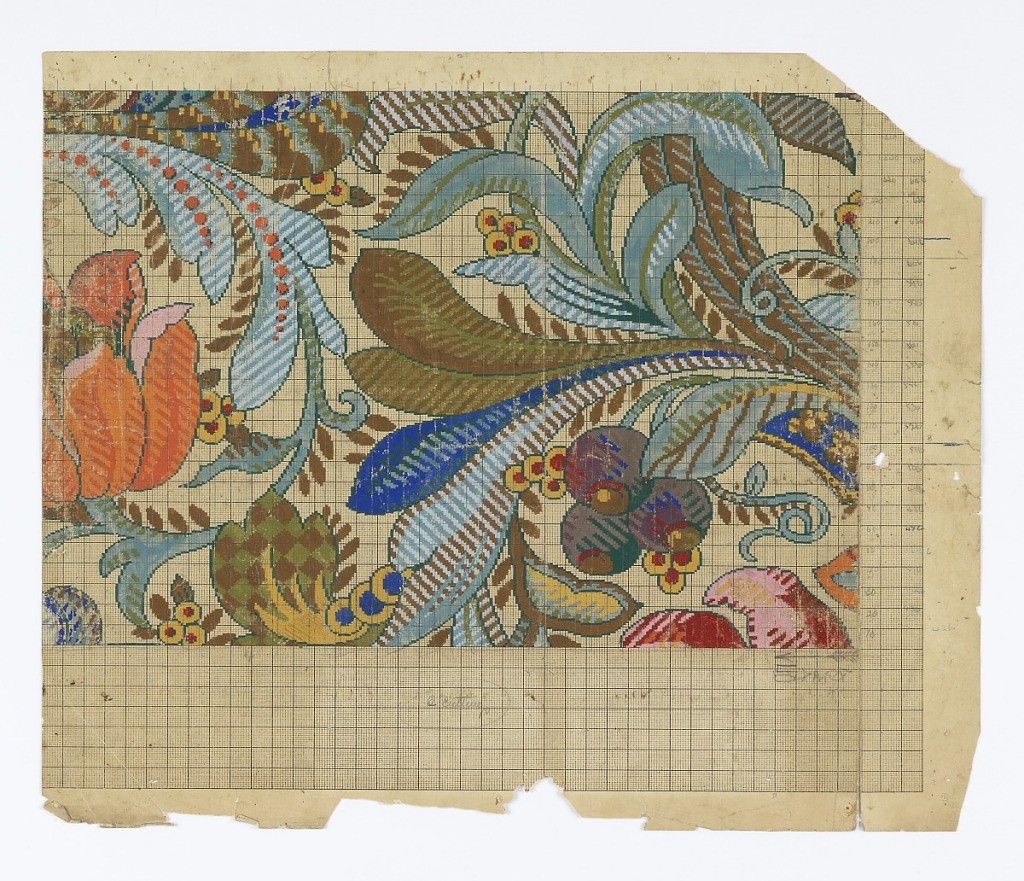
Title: Mise-en-carte for Textile, No. 8359
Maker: Robert M. Davidson
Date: January 24, 1918
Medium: Brush and gouache, graphite on pre-printed graph paper
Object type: Drawing
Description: Floral design of tulips, berries and stylized leaves.